Field crop: maize
Growth stage: 2
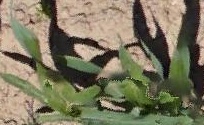
Species: maize